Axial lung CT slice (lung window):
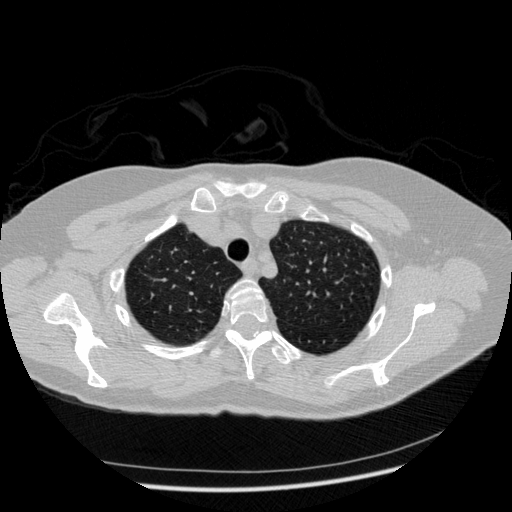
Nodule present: no